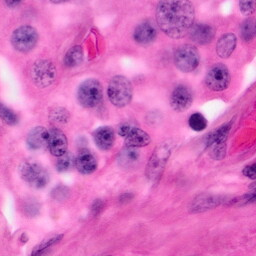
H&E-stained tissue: Pancreatic